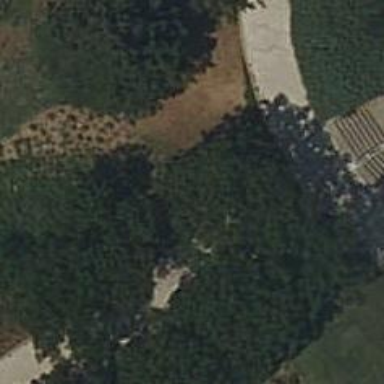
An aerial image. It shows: Evergreen needle-leaved tree in park.